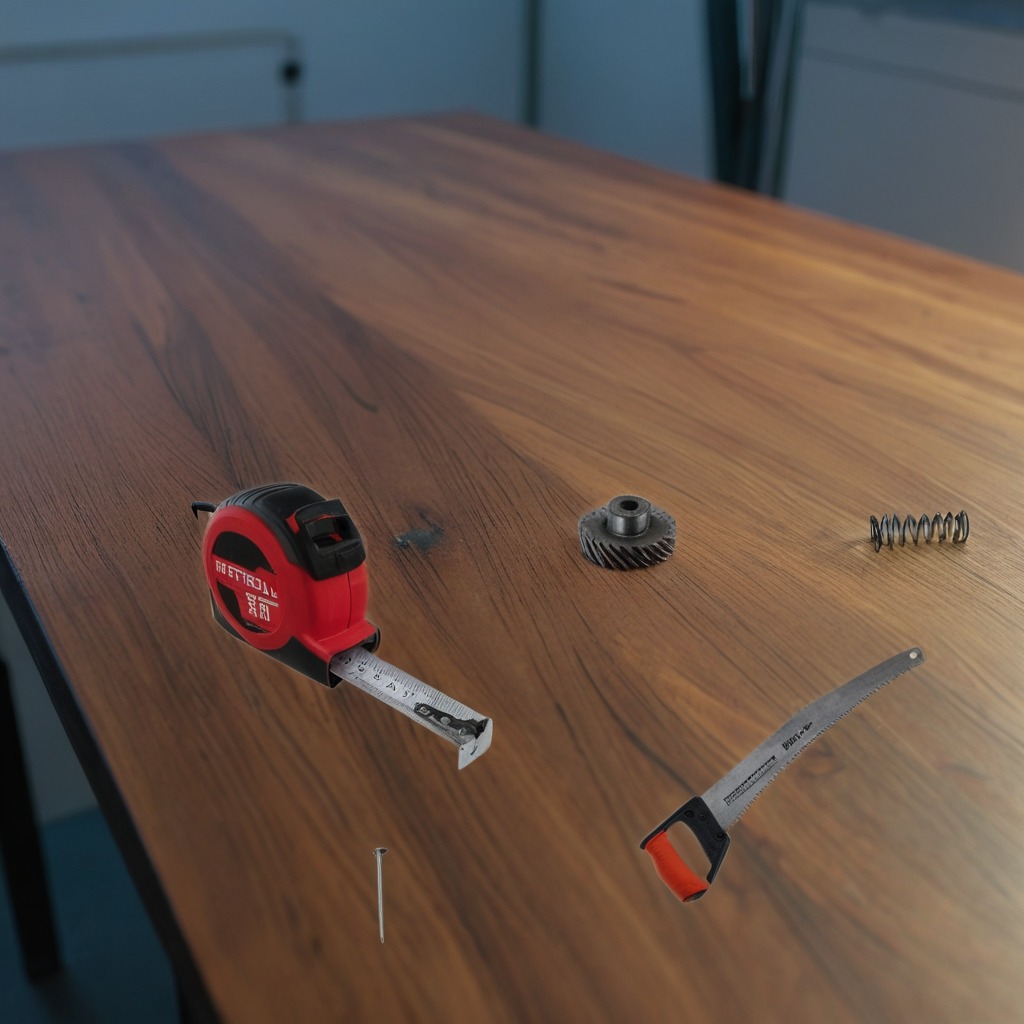
A steel gear with teeth, a measuring tape, an iron nail, a coiled metal spring, and a handheld metal saw are lying on the table.